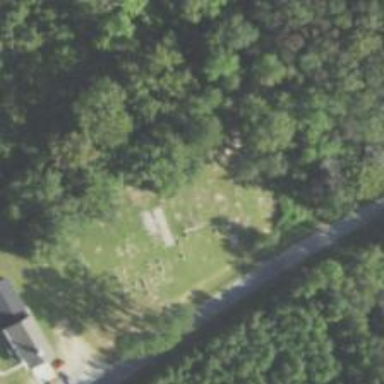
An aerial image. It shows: Grave yard.